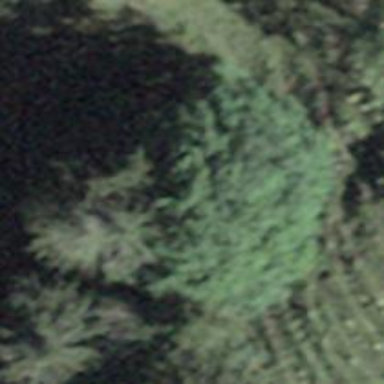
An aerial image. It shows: Single tag "natural: tree."